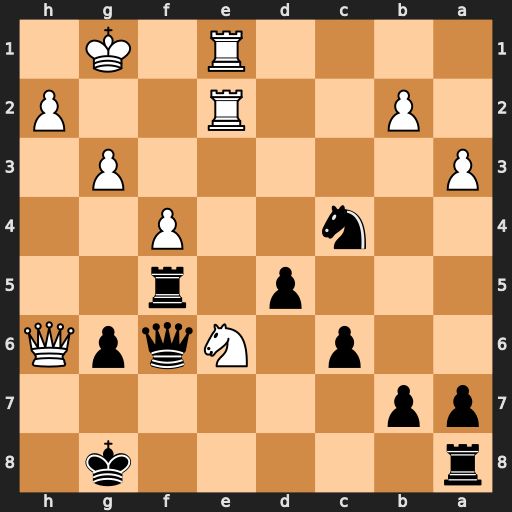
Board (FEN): r5k1/pp6/2p1NqpQ/3p1r2/2n2P2/P5P1/1P2R2P/4R1K1
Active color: b
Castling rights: -
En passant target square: -
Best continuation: Rh5 Qg5 Rxg5